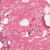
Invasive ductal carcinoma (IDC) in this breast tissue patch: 0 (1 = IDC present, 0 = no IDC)